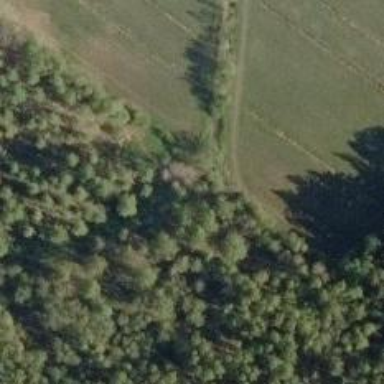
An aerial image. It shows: Path leading to bridge.